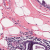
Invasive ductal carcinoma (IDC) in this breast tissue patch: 0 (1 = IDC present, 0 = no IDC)